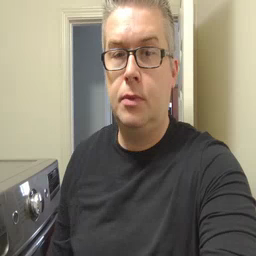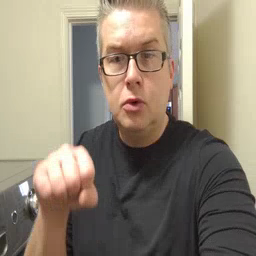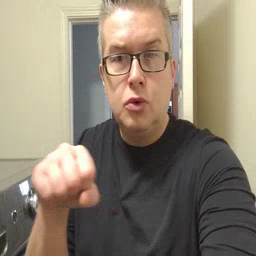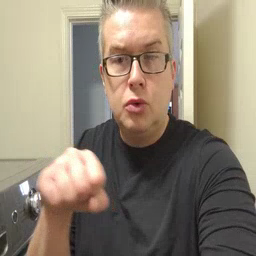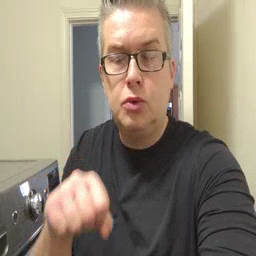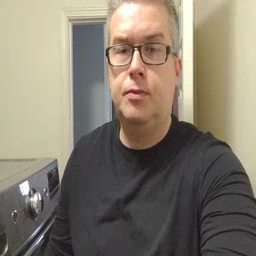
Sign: shoe